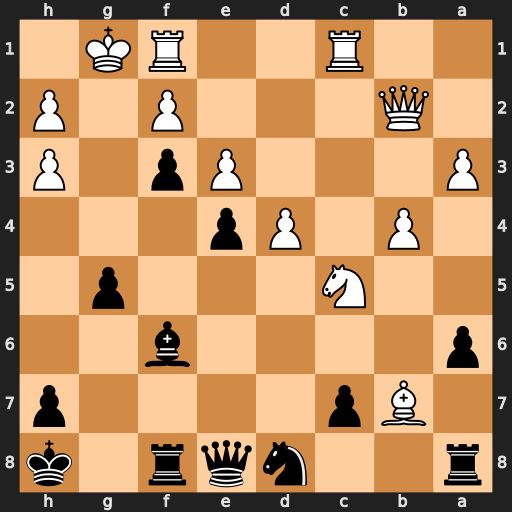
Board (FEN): r2nqr1k/1Bp4p/p4b2/2N3p1/1P1Pp3/P3Pp1P/1Q3P1P/2R2RK1
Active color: b
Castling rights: -
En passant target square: -
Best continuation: Nxb7 Nxb7 Qc8 Kh1 Qxb7